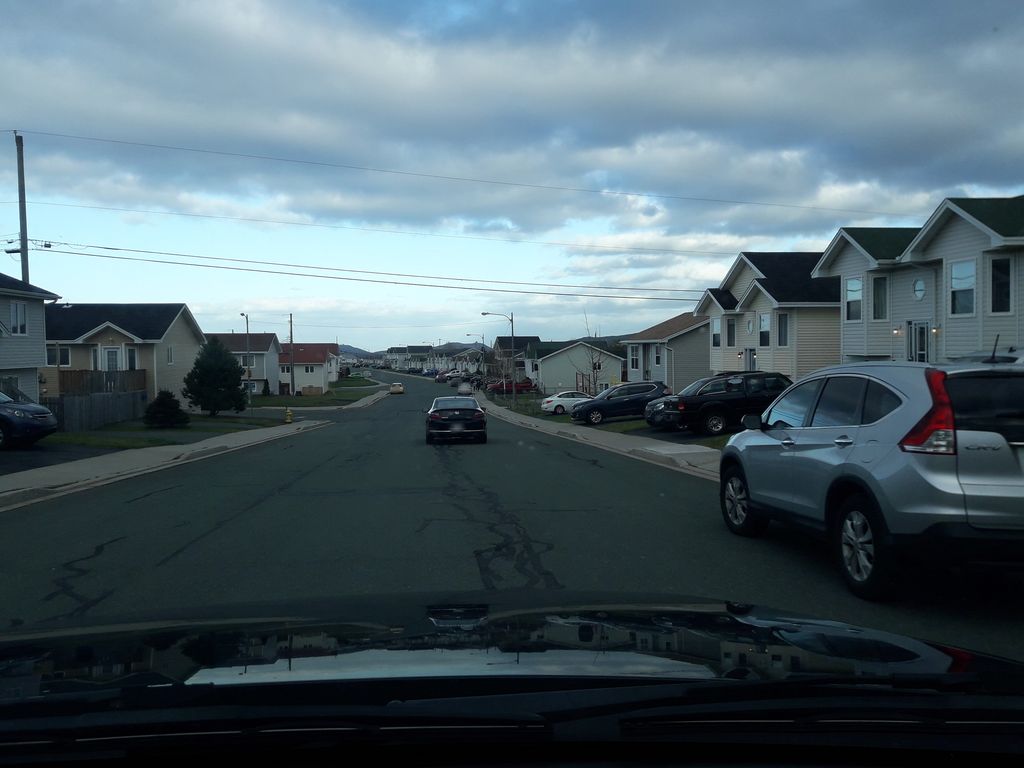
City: st_johns